Field crop: maize
Growth stage: 2
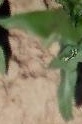
Species: maize